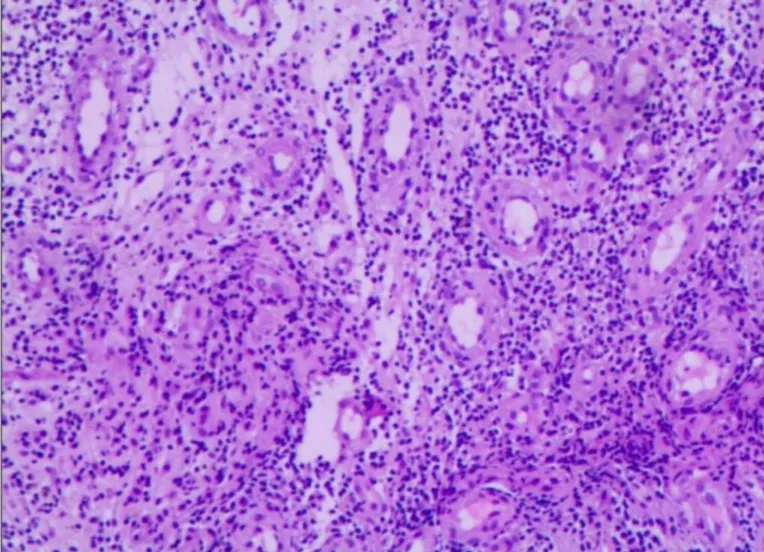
Results of bone marrow biopsy showing obviously hypocellular bone marrow spaces with increased fat spaces, in line with the aplastic anemia typical appearance (H&Ex100).
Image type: pathology (h&e)